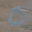
Label: 0